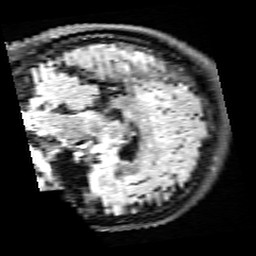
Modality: FLAIR
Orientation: sagittal
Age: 25
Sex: female
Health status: healthy
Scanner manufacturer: siemens
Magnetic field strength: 3 T
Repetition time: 9 s
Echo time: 0.088 s